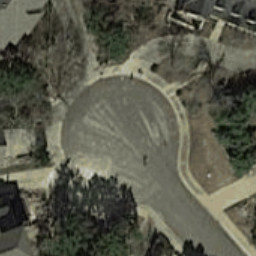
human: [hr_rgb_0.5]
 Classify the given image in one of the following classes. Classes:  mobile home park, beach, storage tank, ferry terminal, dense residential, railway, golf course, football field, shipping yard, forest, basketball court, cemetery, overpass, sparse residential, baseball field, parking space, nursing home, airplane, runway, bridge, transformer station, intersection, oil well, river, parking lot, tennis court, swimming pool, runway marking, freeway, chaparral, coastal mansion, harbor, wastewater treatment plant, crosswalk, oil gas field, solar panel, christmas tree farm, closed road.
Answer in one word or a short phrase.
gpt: closed road